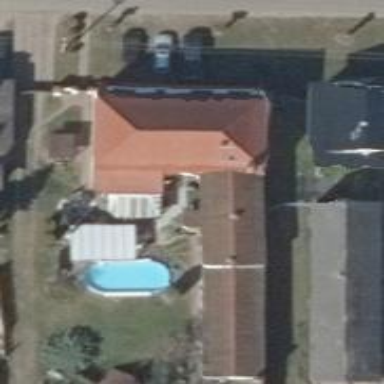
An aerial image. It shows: Residential building.